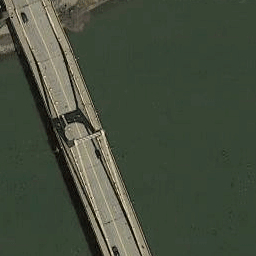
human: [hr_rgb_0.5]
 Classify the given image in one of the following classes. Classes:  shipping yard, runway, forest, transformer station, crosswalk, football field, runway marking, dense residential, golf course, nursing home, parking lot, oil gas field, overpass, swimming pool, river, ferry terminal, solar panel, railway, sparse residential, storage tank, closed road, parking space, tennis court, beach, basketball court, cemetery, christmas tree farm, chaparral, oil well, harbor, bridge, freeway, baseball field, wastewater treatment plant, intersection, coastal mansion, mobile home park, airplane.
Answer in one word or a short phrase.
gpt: bridge